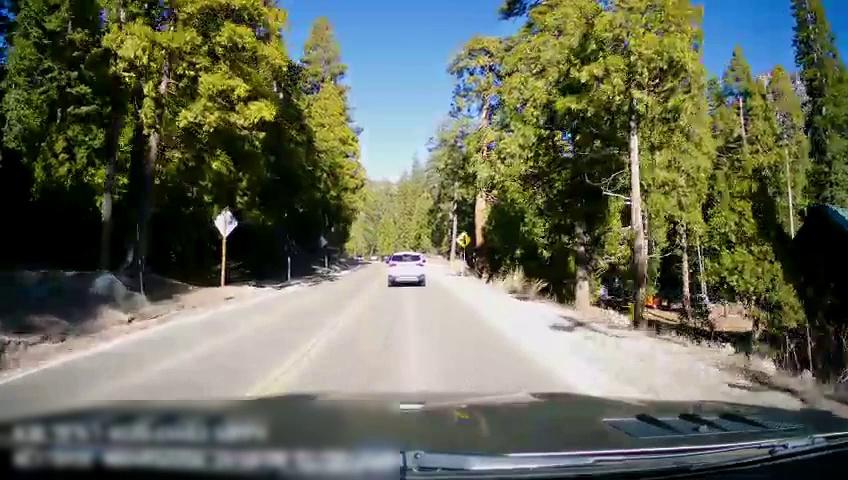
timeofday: Day
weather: Sunny
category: Drivable Space
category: Vehicles | SUV
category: Lanes | Opposite Lane
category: Traffic | Signs